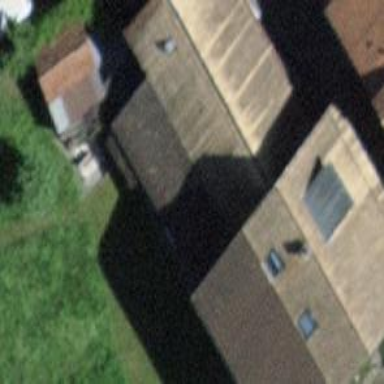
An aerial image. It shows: Farm building.